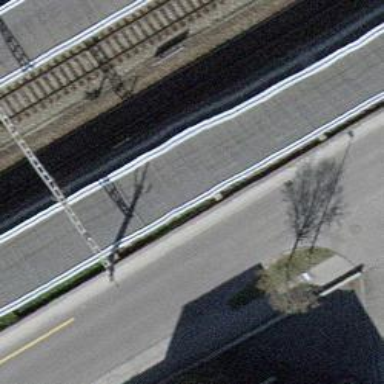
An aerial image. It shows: Public transport shelter building.